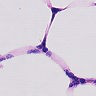
Metastatic tissue present: no